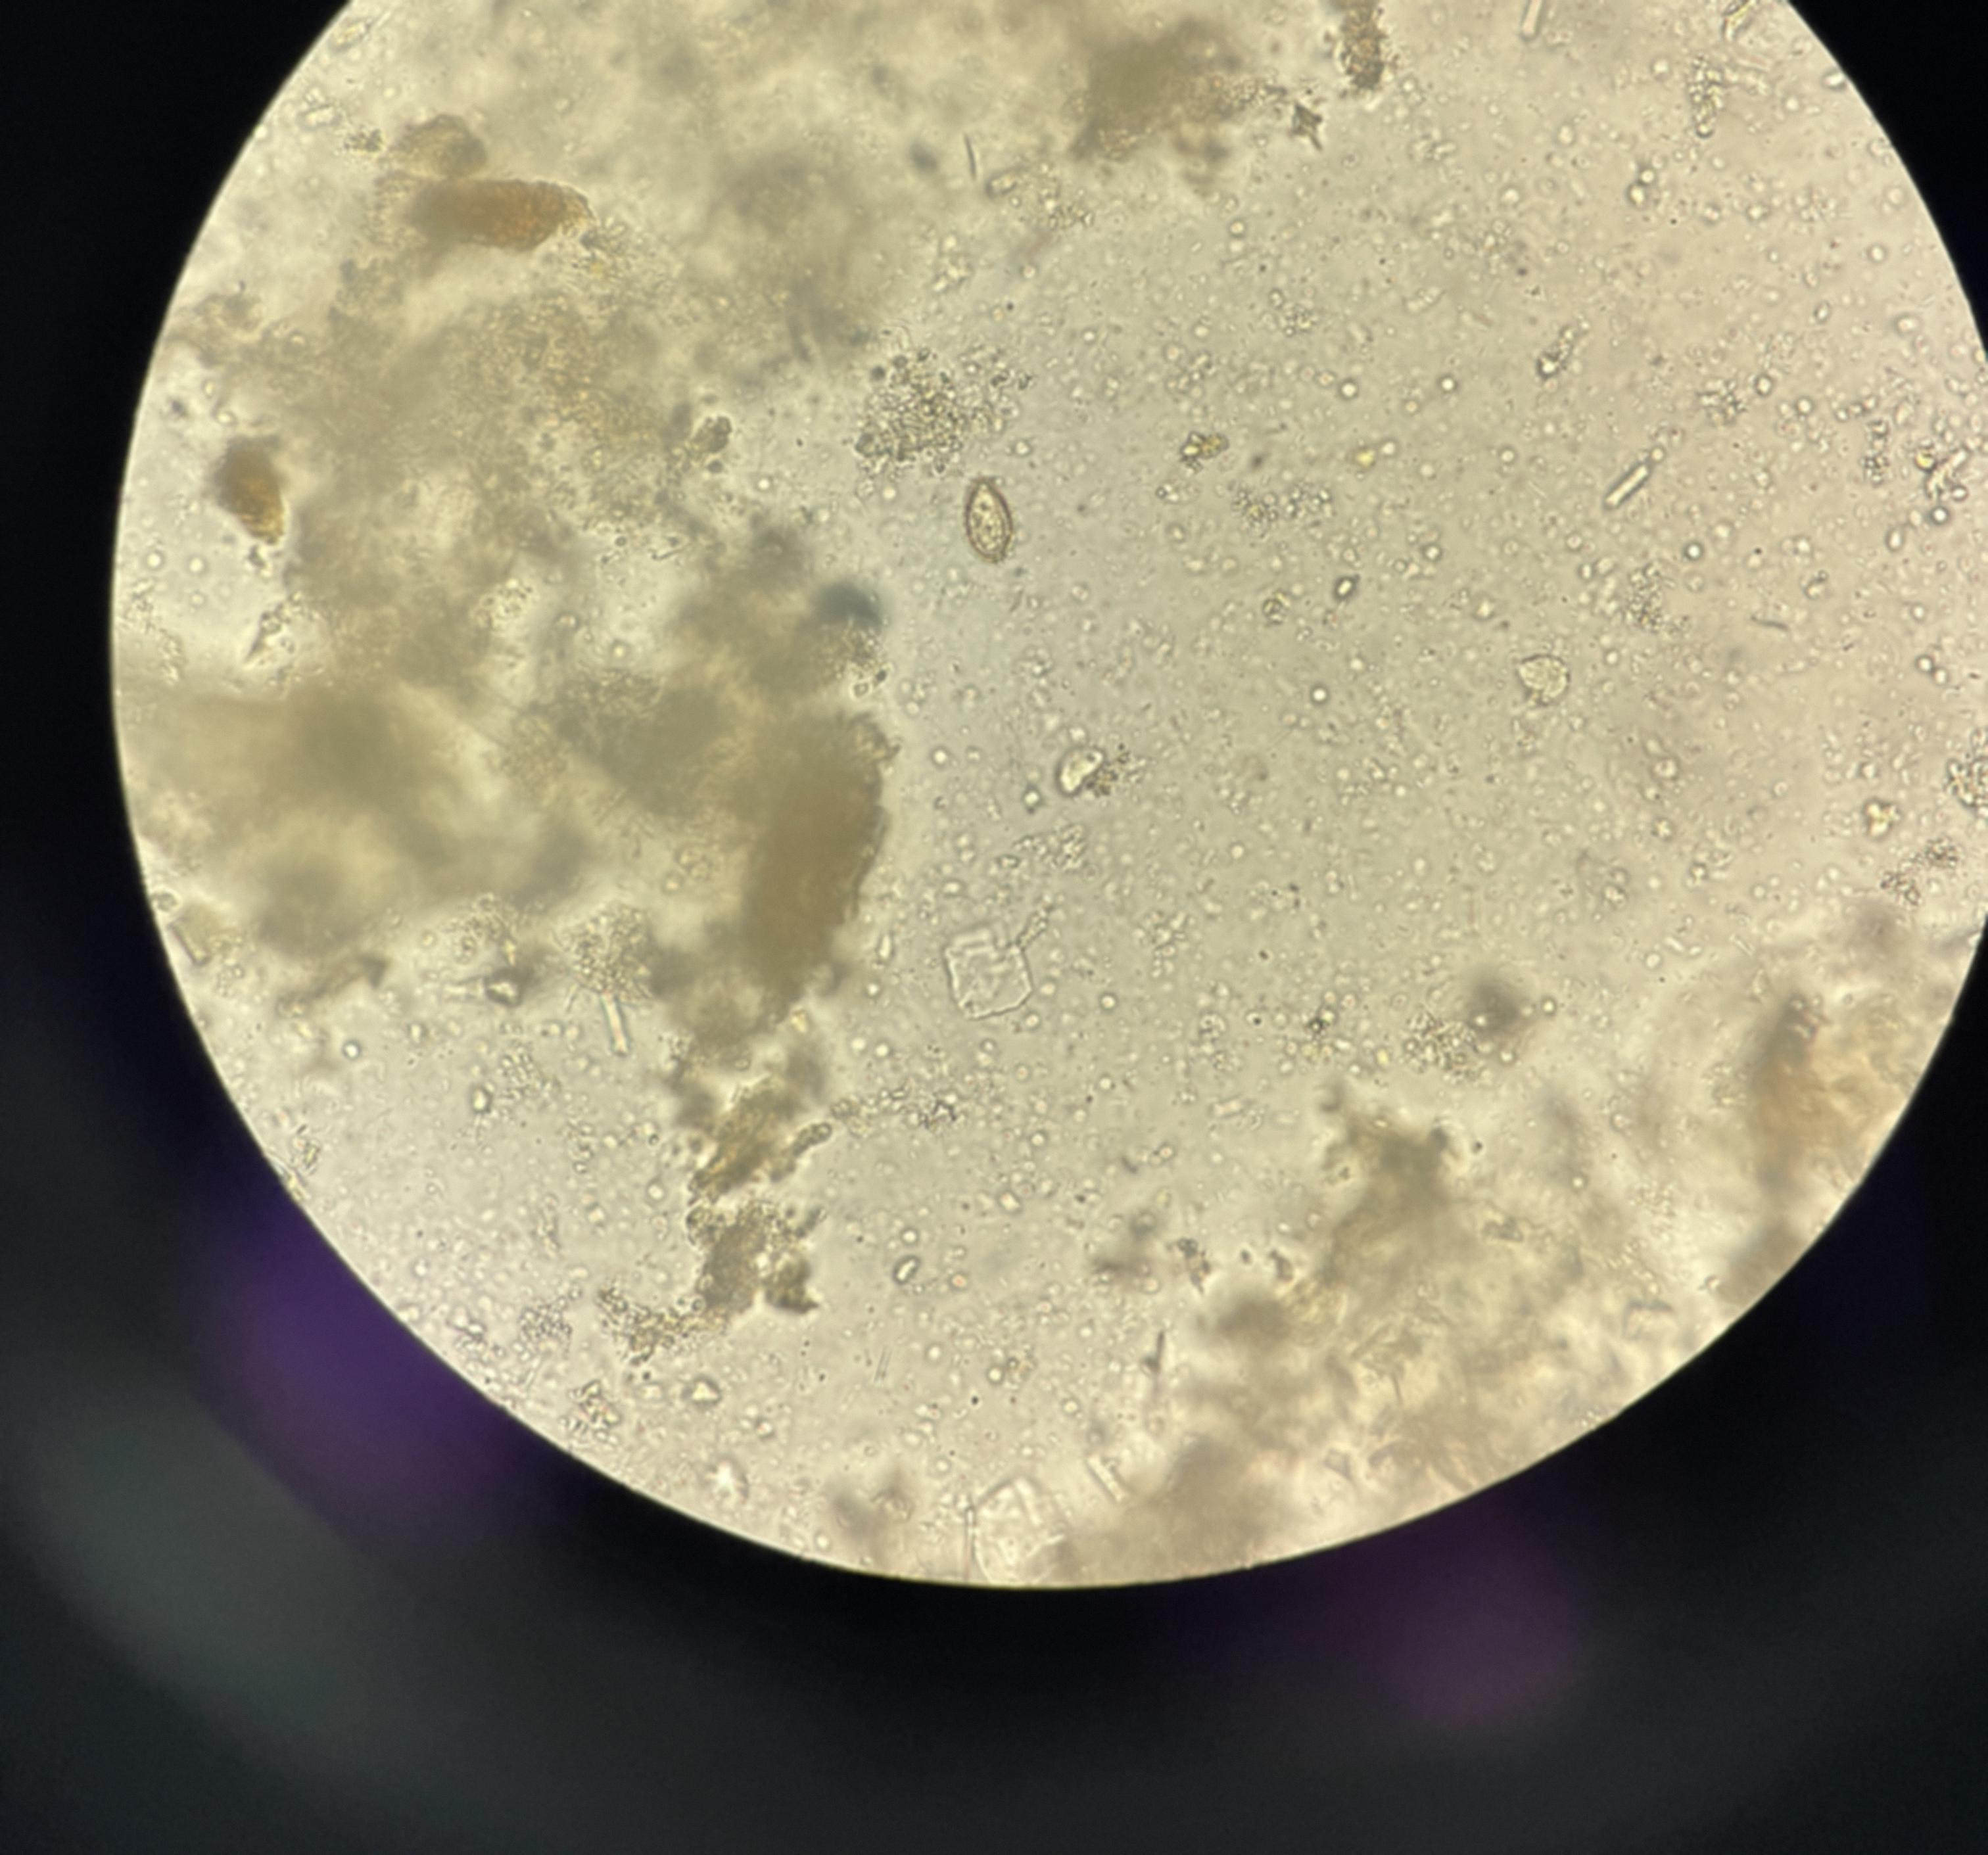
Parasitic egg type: Opisthorchis viverrine